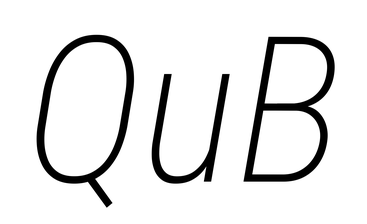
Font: Roboto-Italic_Condensed_ExtraLight_Italic